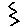
Label: zigzag